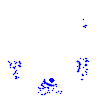
Particle: pion